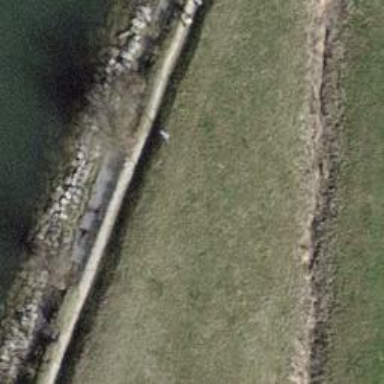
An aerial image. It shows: Path with grass paver surface.